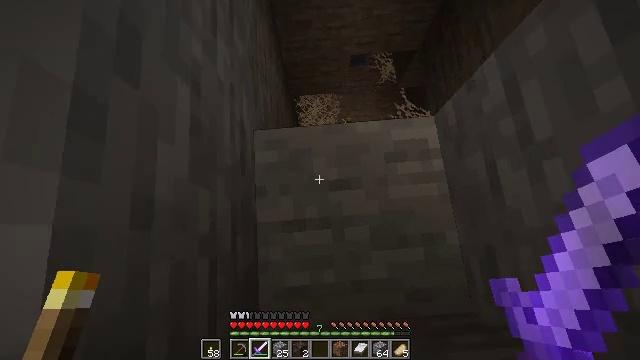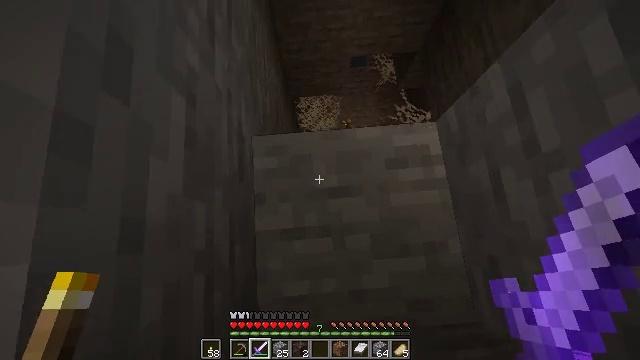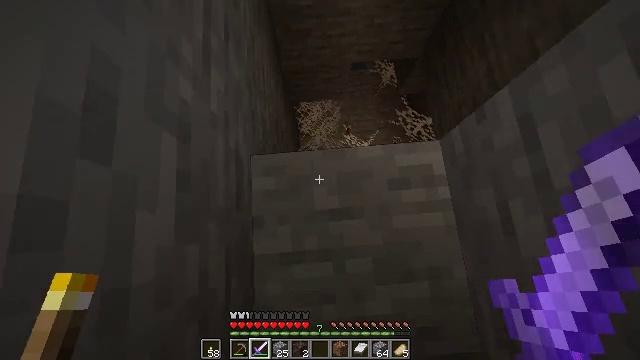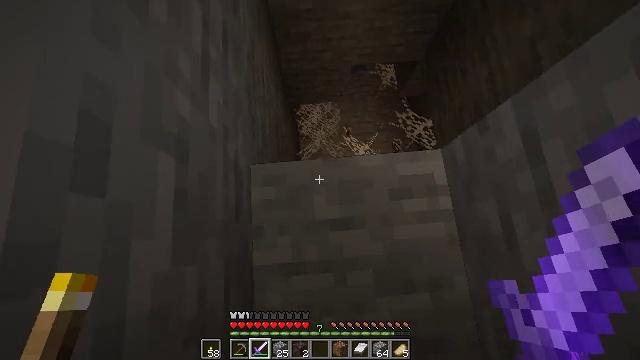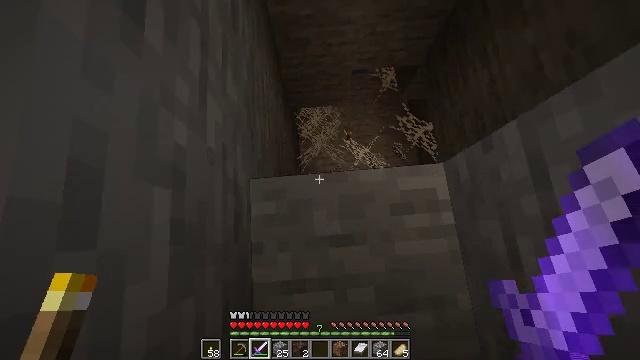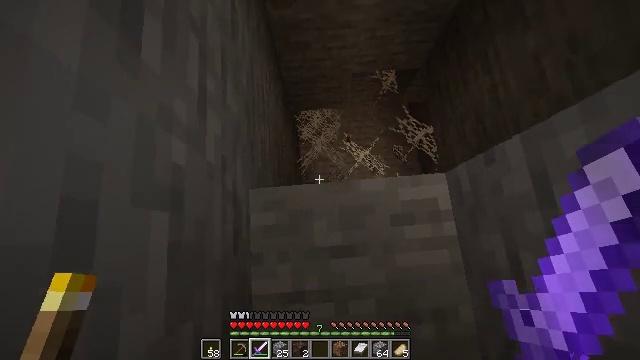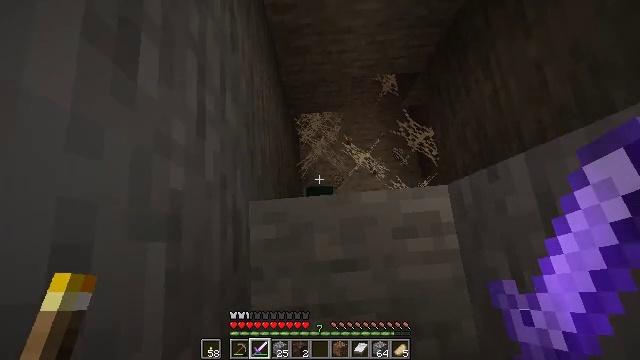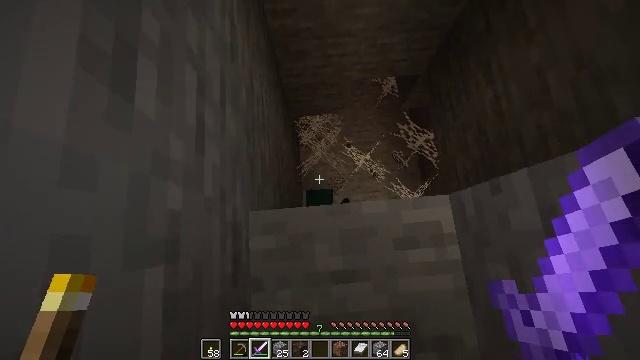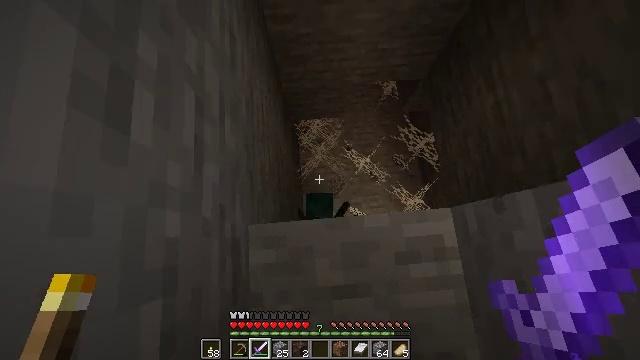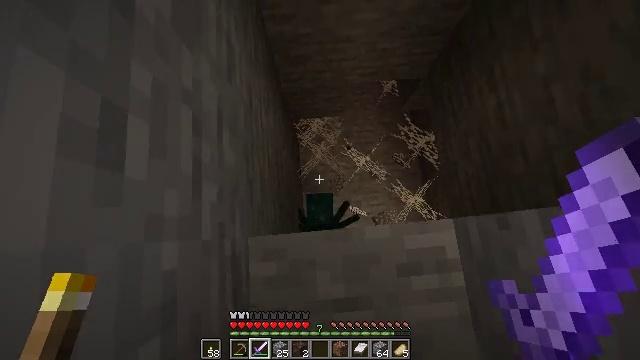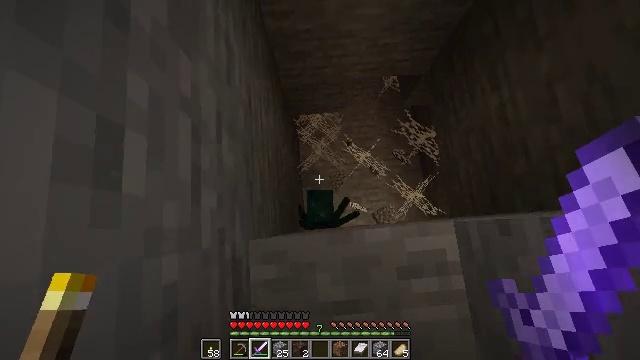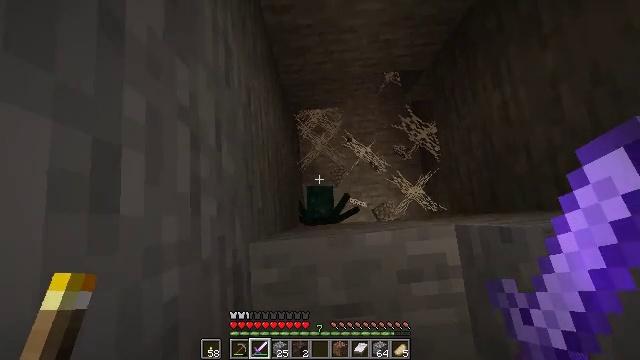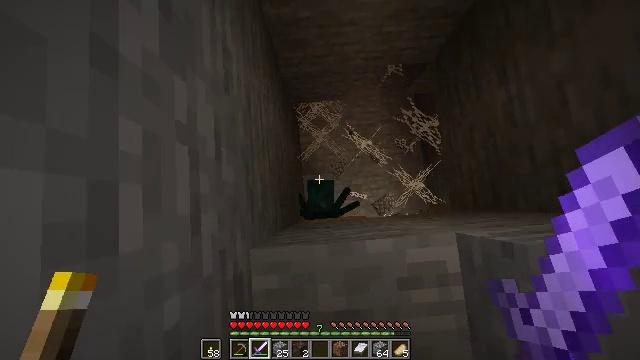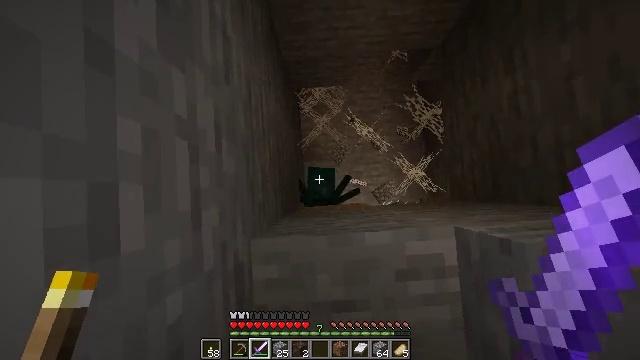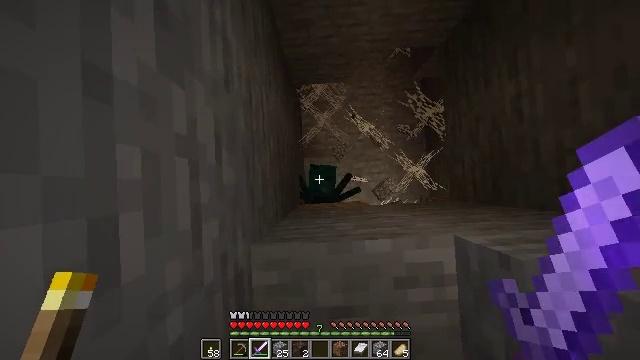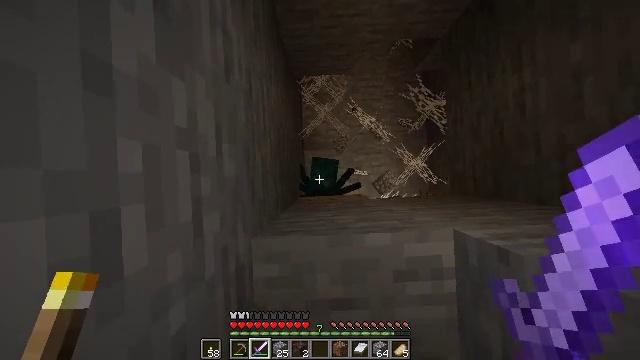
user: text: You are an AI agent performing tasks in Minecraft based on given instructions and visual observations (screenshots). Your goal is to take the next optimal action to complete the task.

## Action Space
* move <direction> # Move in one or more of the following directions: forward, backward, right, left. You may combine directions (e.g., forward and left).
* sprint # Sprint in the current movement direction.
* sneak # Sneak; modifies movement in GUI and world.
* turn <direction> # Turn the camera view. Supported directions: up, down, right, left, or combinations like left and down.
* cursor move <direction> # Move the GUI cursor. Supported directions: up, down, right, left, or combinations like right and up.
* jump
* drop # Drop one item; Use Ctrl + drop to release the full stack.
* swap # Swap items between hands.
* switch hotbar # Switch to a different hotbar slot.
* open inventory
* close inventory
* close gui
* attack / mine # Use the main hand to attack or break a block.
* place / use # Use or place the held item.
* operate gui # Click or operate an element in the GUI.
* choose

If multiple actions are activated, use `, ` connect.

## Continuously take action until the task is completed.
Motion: motion action
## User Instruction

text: Drop a bow.
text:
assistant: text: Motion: move forward, sneak
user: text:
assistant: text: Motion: move forward, sneak
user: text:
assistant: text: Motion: move forward, sneak
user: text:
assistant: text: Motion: move forward, sneak
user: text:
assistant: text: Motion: move forward, sneak
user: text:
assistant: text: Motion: move forward, sneak
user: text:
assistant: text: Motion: move forward, sneak
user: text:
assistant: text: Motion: move forward, sneak
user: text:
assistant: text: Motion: move forward, sneak, turn down
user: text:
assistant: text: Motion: move forward, sneak, turn down
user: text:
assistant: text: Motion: move forward, sneak, turn down
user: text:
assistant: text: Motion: move forward, sneak, turn down
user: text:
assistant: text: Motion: move forward, sneak, turn down
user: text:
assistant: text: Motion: move forward, sneak, turn down
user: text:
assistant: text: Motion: sneak, turn down
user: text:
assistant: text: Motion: sneak
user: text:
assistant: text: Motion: sneak, attack / mine
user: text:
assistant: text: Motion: sneak, attack / mine
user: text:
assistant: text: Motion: sneak, attack / mine
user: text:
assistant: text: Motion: sneak
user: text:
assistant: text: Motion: sneak
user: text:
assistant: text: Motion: sneak, attack / mine
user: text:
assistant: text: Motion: sneak, attack / mine
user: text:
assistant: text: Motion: move back, sneak, attack / mine
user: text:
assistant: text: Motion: move back, sneak
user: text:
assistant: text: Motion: move back, sneak
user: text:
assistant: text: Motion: move back, sneak
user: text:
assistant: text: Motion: move back, sneak
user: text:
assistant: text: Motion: move back, sneak
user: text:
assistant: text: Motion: move back, sneak